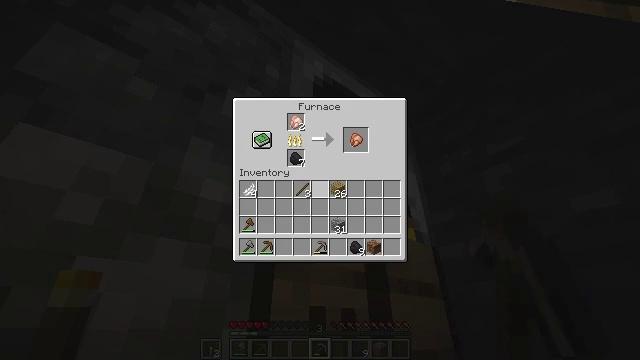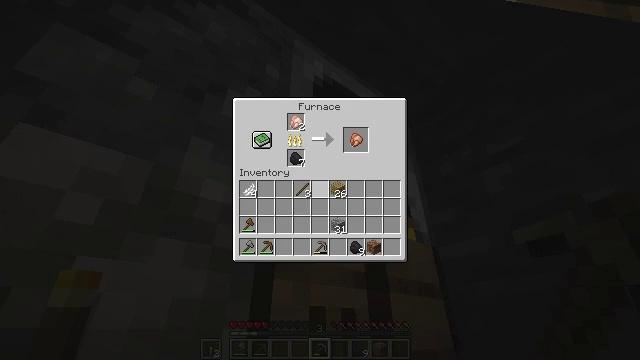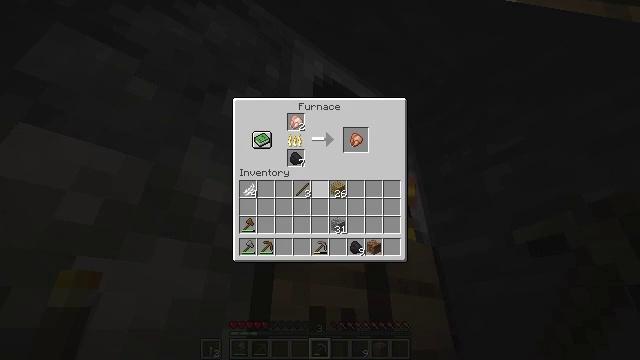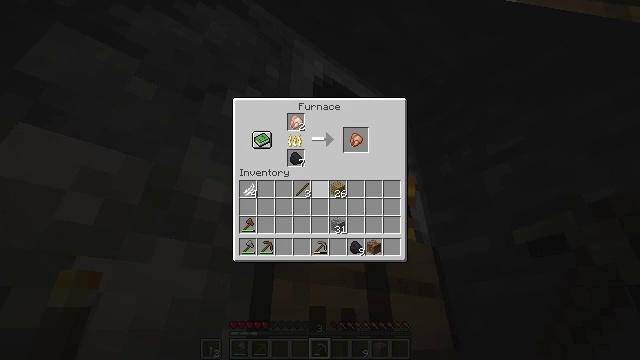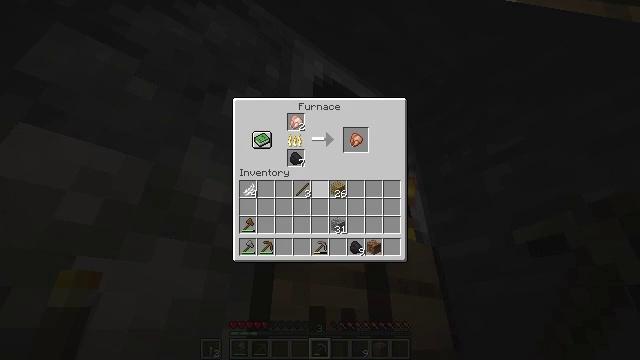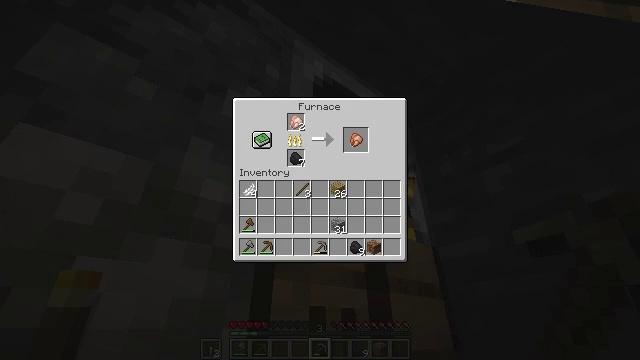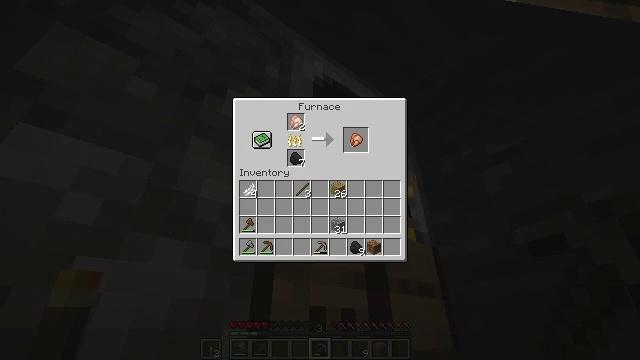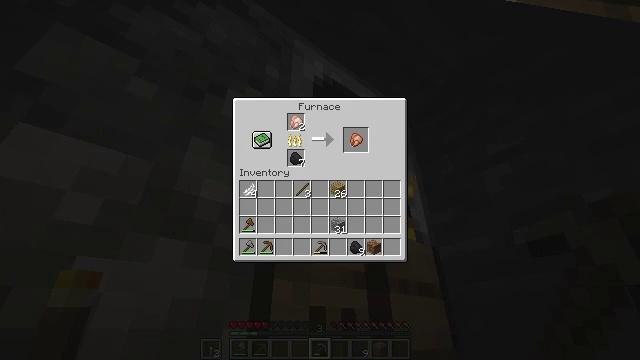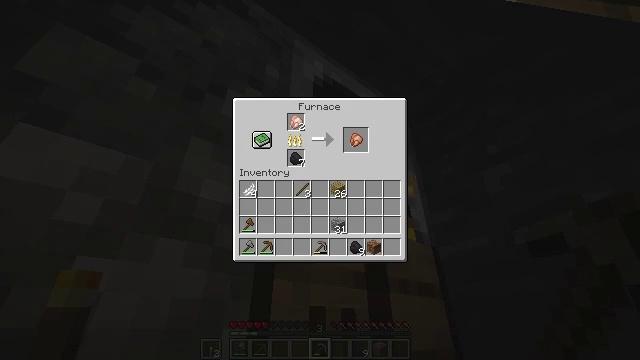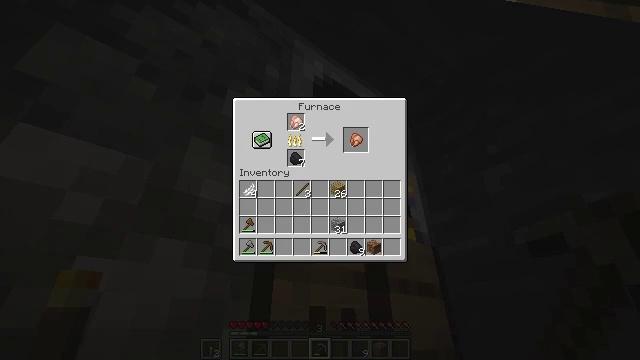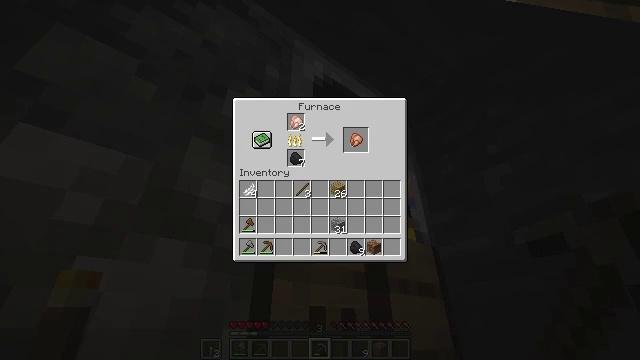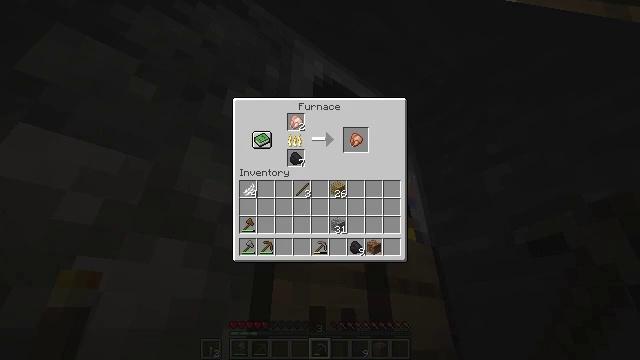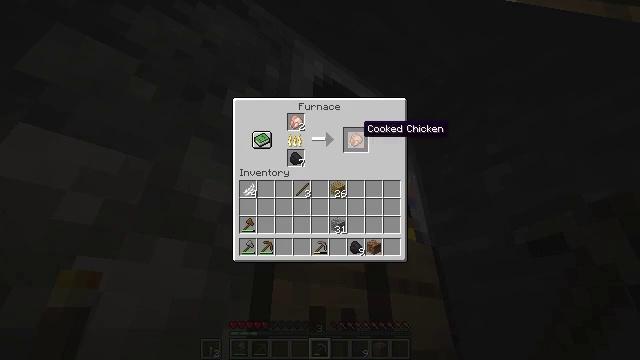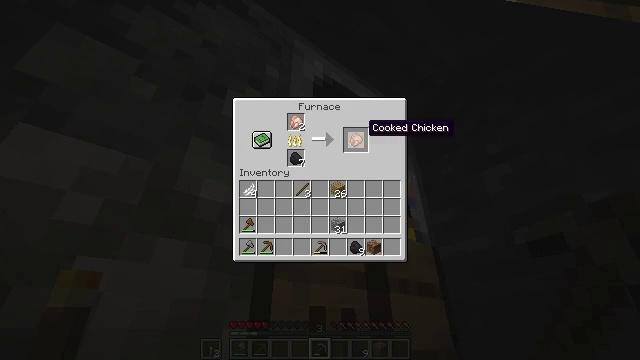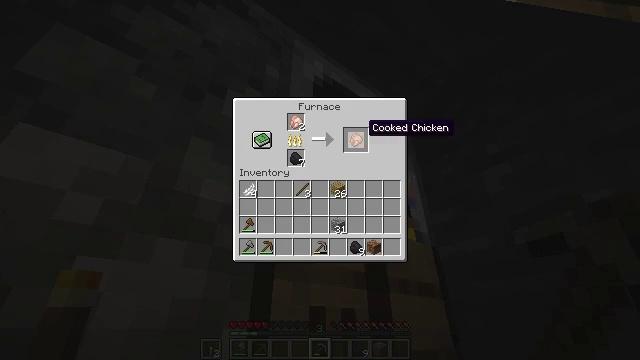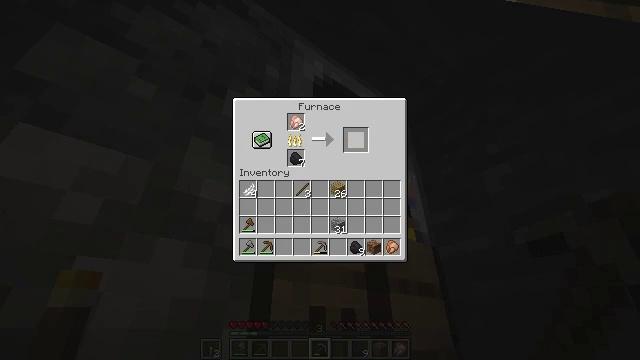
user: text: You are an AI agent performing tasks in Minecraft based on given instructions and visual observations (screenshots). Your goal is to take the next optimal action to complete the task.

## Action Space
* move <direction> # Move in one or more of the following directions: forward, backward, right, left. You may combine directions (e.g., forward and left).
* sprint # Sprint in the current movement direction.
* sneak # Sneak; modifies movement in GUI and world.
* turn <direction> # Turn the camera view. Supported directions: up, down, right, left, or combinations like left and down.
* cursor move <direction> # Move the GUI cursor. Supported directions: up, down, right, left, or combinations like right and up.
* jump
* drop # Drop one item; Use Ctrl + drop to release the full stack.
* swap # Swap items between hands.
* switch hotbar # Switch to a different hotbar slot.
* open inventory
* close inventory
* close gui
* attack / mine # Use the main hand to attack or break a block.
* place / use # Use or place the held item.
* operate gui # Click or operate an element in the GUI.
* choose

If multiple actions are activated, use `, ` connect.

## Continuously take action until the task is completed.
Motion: motion action
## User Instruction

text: craft item air
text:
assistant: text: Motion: no_op
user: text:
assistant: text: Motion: no_op
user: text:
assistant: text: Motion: no_op
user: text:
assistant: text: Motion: no_op
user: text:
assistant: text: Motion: no_op
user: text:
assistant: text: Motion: no_op
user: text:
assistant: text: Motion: sneak
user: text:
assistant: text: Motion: sneak, cursor move up
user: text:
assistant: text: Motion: sneak, cursor move up
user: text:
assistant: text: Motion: sneak, cursor move up
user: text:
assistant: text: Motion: sneak, cursor move right and up
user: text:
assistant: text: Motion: sneak, cursor move right
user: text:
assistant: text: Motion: sneak
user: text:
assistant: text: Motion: sneak
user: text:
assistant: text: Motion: sneak, operate gui
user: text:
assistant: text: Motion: sneak, operate gui
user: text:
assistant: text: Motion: sneak
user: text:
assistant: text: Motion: sneak
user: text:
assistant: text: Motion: no_op
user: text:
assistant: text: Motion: no_op